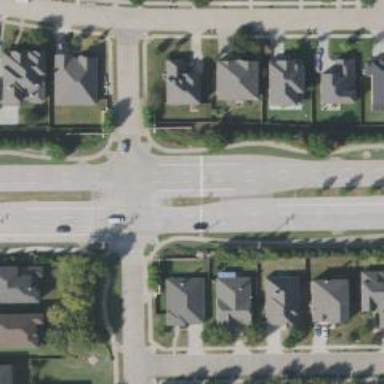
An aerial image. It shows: Primary highway with separate sidewalk.